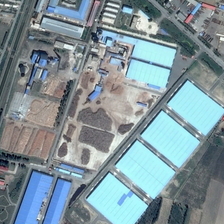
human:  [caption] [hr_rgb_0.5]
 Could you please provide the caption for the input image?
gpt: many buildings and some green trees are in an industrial area .

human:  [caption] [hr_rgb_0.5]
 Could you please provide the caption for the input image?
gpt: many buildings and some green trees are in an industrial area .

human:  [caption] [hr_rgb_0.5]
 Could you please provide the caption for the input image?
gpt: many buildings and some green trees are in an industrial area .

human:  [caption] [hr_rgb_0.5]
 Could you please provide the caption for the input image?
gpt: many buildings and some green trees are in an industrial area .

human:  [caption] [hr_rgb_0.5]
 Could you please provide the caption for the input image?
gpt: many buildings and some green trees are in an industrial area .